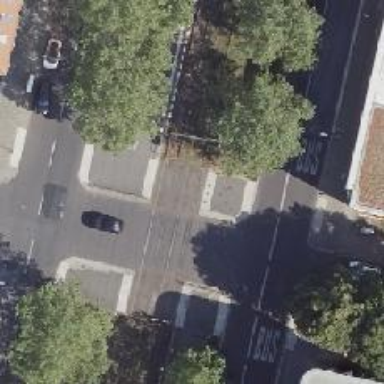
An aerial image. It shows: Unmarked footway crossing with pedestrian island.